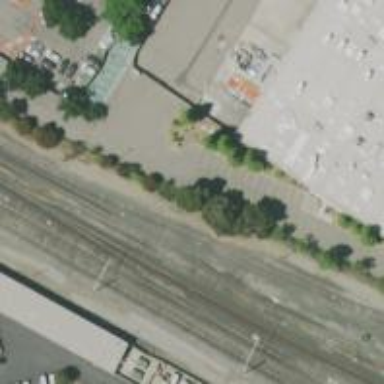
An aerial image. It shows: Railway siding for service.